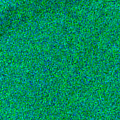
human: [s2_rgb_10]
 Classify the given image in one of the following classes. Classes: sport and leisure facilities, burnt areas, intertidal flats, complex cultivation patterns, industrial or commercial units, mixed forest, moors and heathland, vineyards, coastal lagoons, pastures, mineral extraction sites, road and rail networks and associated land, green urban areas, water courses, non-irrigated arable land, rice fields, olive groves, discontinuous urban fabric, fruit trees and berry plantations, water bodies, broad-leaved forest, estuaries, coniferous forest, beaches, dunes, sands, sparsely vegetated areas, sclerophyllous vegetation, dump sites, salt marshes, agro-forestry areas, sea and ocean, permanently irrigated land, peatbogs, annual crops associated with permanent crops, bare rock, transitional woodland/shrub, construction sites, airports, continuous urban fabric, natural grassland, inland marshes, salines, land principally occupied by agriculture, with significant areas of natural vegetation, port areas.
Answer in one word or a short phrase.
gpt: sea and ocean